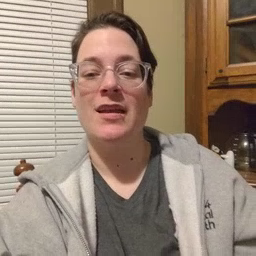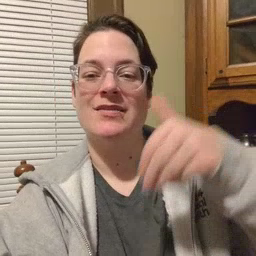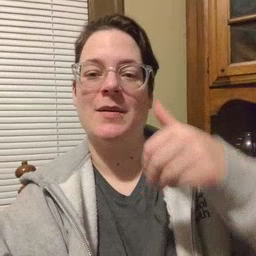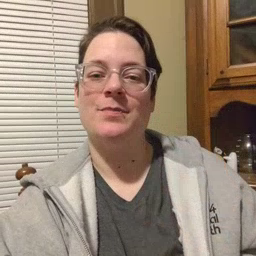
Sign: night